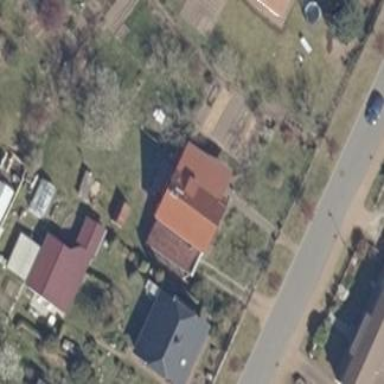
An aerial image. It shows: Gabled roofed house.